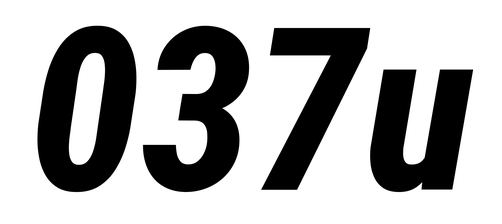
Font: Roboto-Italic_Condensed_ExtraBold_Italic